Question: Interesting little pickle:
I was using JSbin to practice converting single quotes to double quotes. The readout in the JSbin console kept inexplicably giving me '""'. Then when I tried running the same code in the chrome console, the switch worked fine. (Yes, I am aware that it converted the ''' in "I'm"--that is not the question at hand though.)
Any idea why jsbin might have given me those backslashes in the console output?

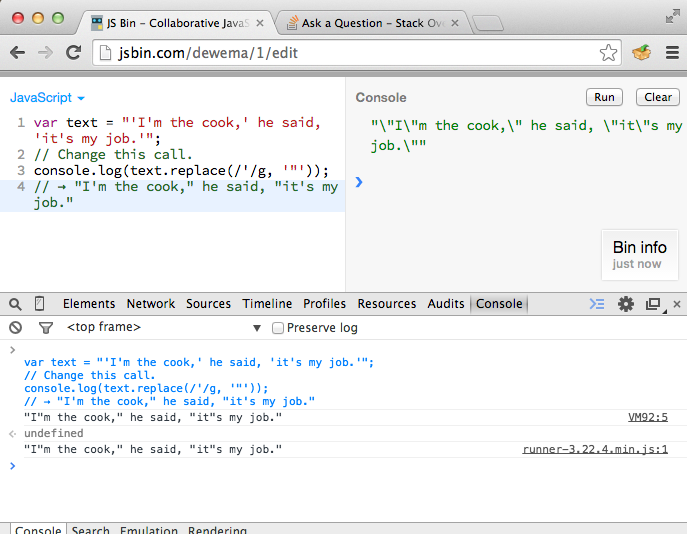
Answer: Since my comment didn't satisfy you, let's look at the sources.
<URL>:
'''
elem.createTextChild(""");
elem.appendChild(elementWhichHoldsOurString);
elem.createTextChild(""");
'''
As you can see, the dev tools writes an a double quote, followed by our string, followed by another double quote.
jsbin, <URL>, which explicitly escapes double quotes in strings.